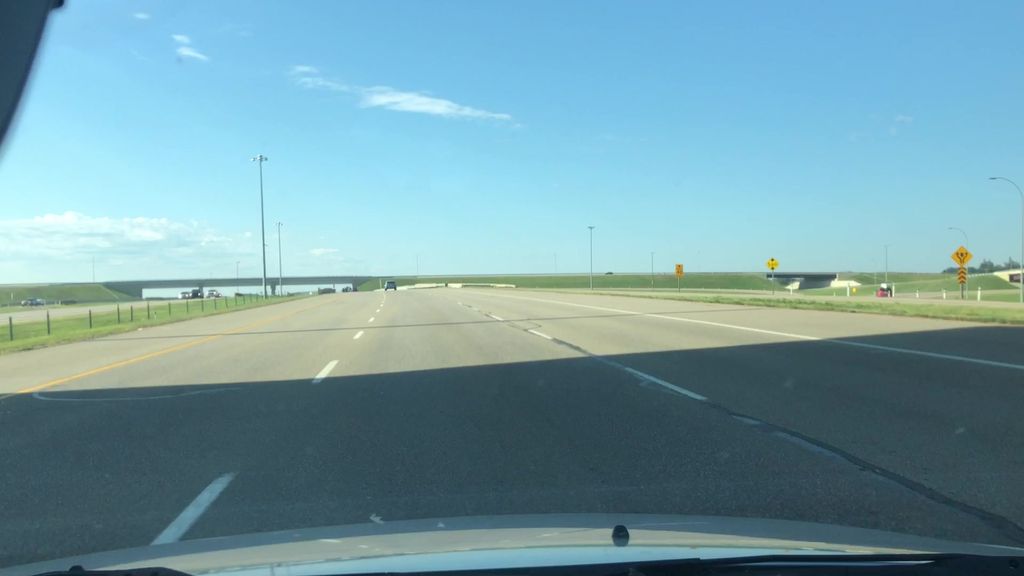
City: edmonton